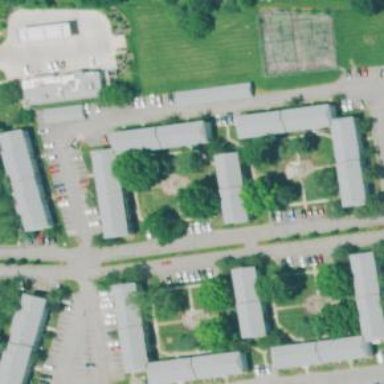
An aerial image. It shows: Building with hipped roof.